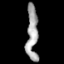
Tissue: skin
Cell type: Others
Senescence score: 0.7259
Nuclear area (px): 605
Mean DAPI intensity: 160.612